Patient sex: M
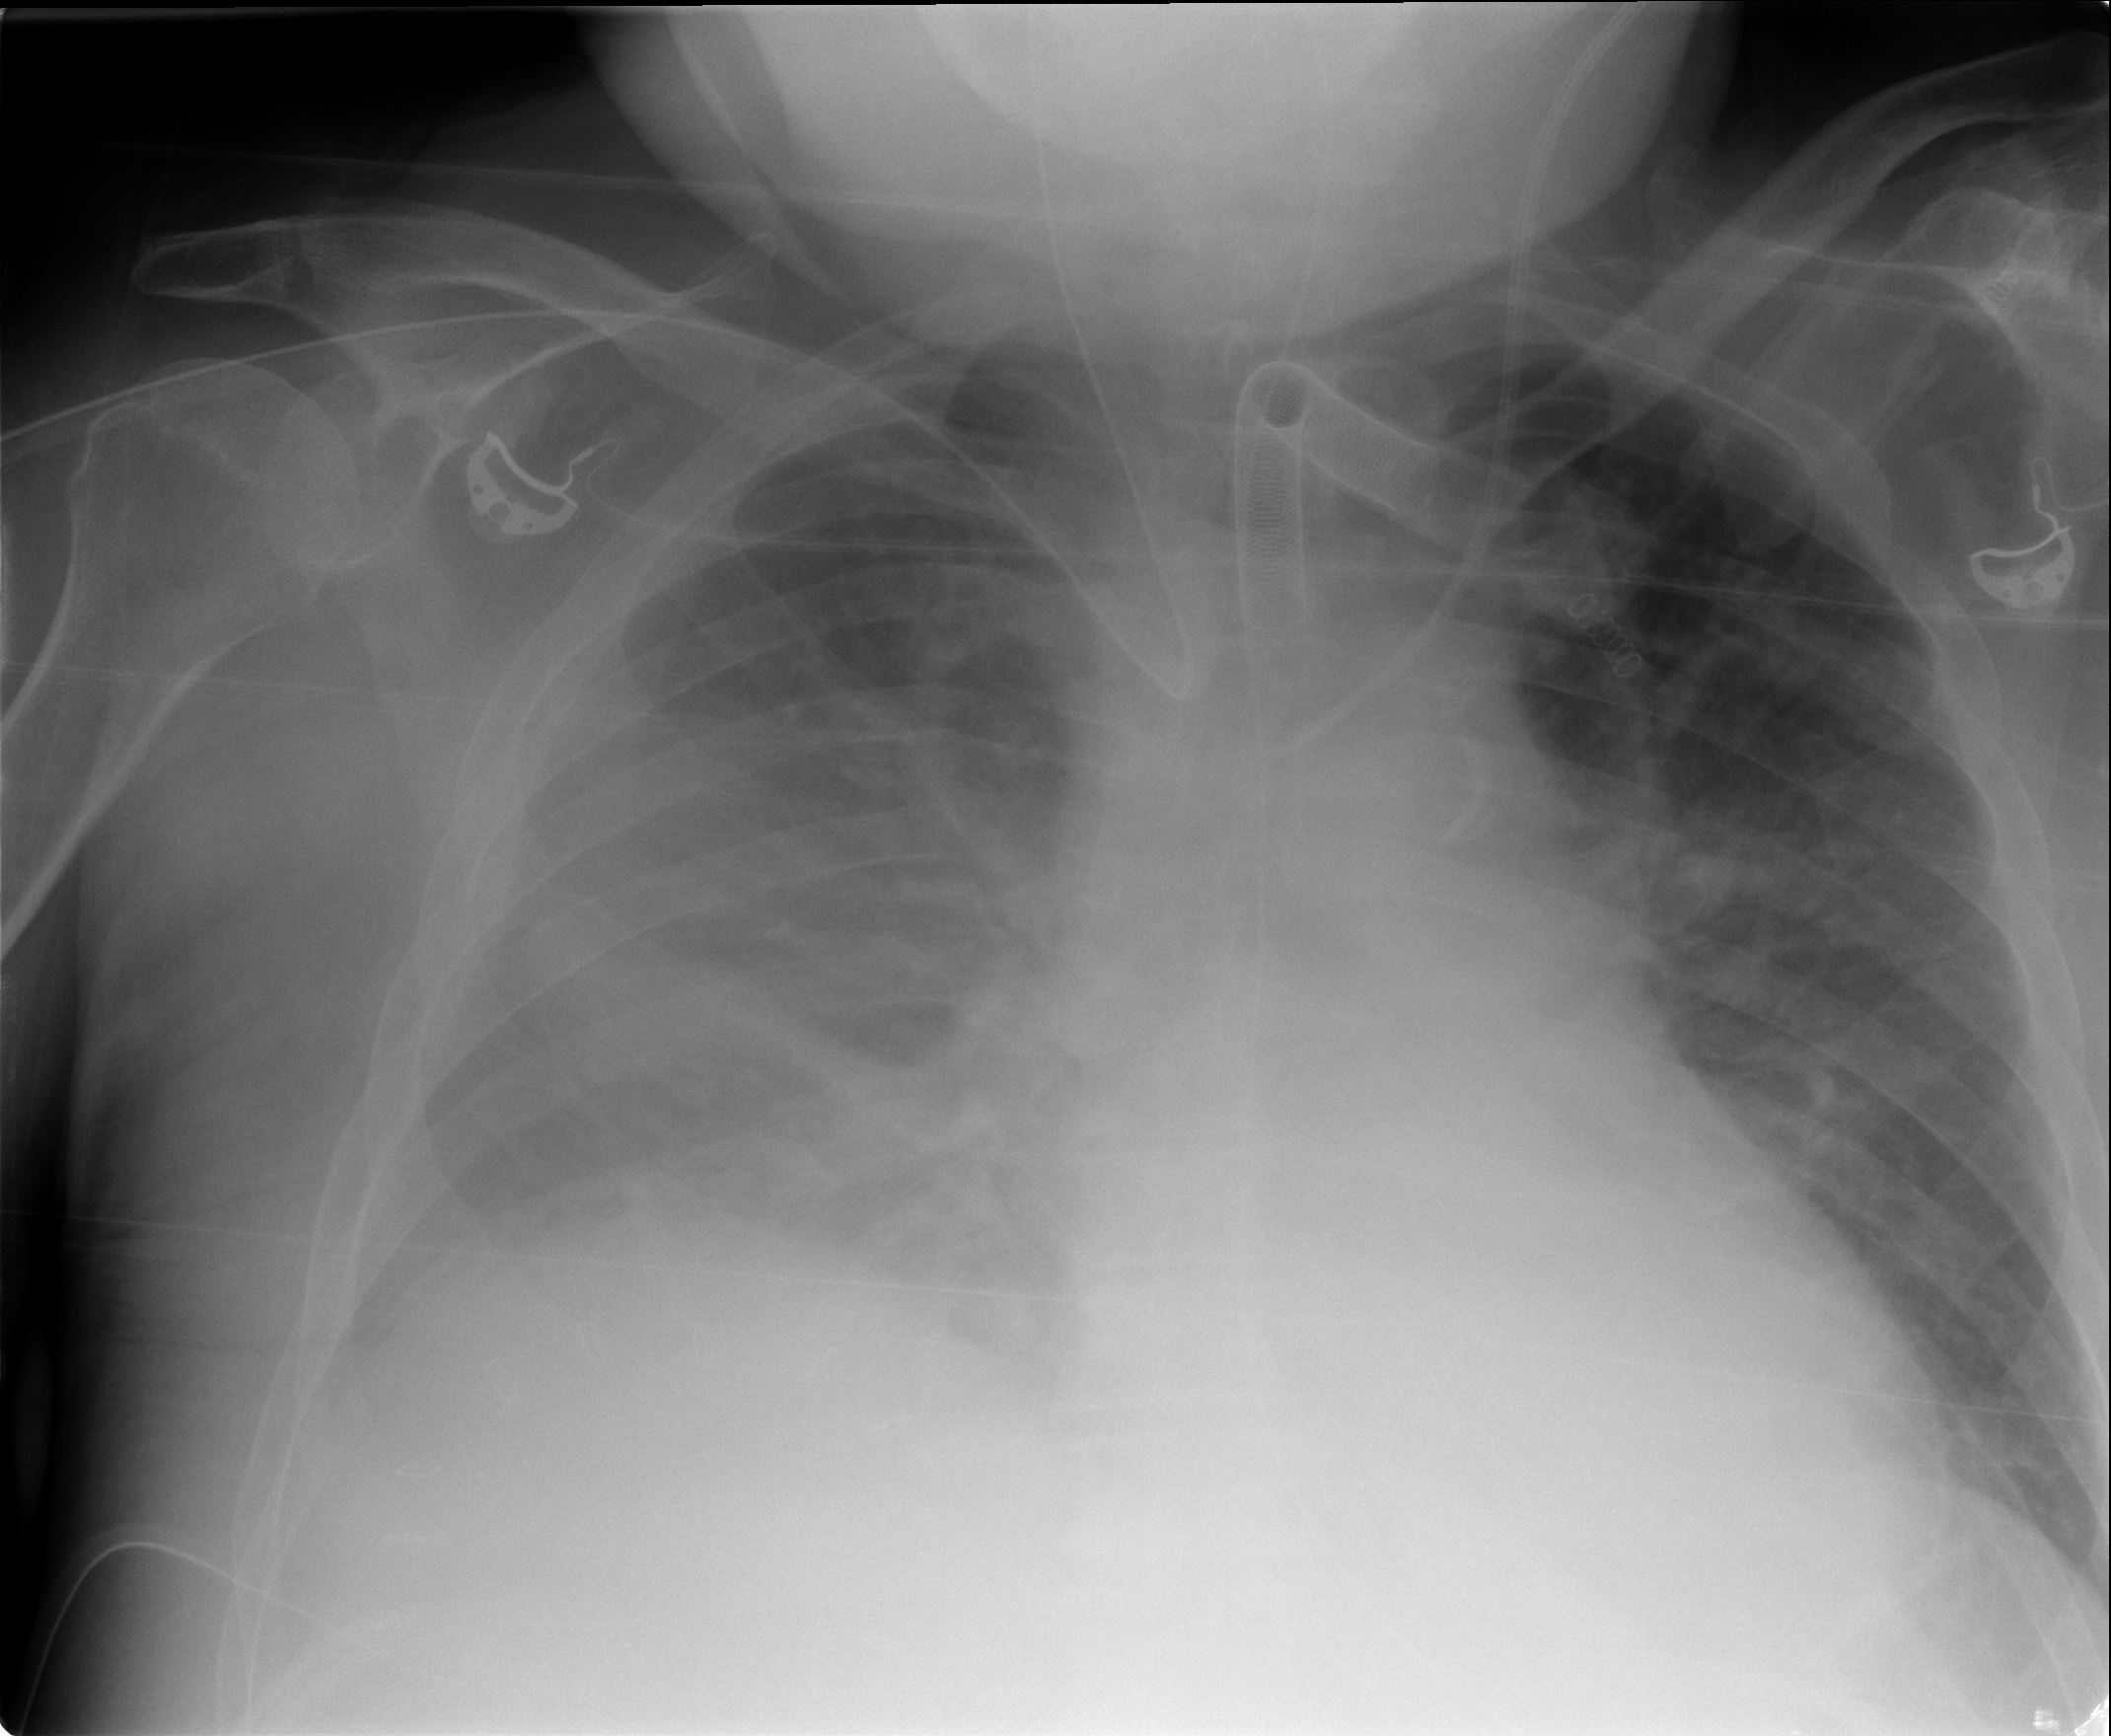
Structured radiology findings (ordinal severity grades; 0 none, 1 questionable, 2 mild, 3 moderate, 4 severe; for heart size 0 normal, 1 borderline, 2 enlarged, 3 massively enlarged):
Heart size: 0
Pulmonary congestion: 1
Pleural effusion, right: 3
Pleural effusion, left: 2
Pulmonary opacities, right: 0
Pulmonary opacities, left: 0
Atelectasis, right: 2
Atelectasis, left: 2